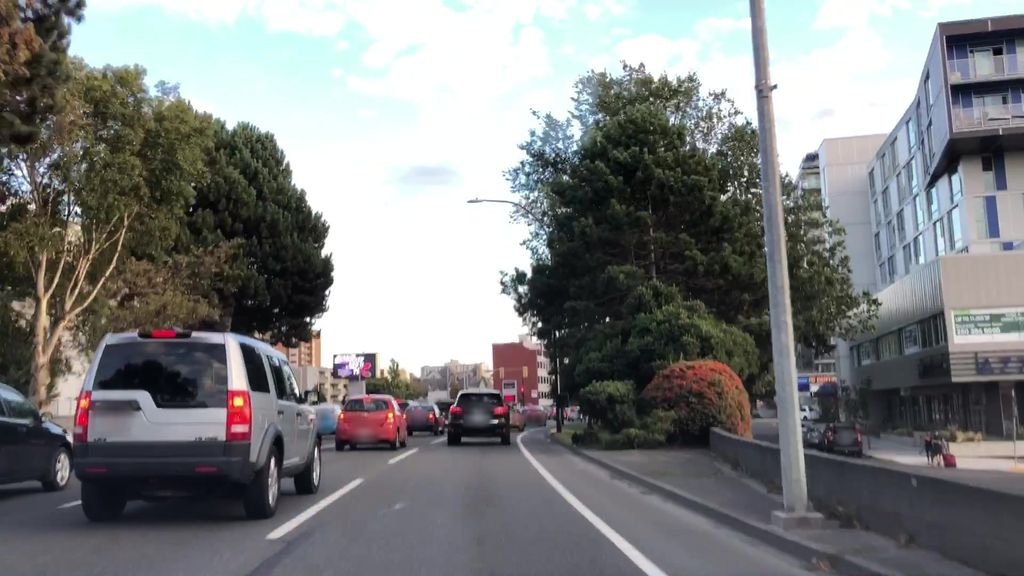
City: victoria